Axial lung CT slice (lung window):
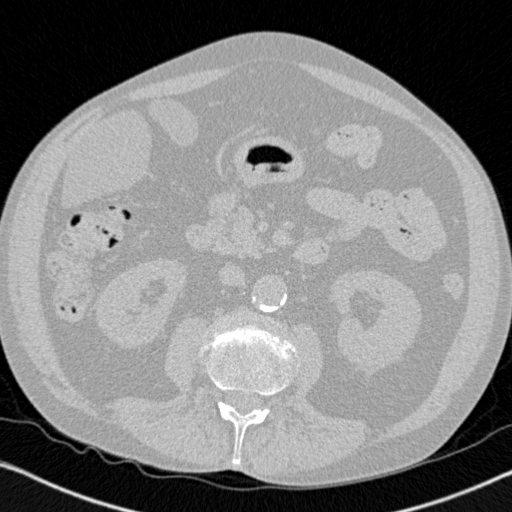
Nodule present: no